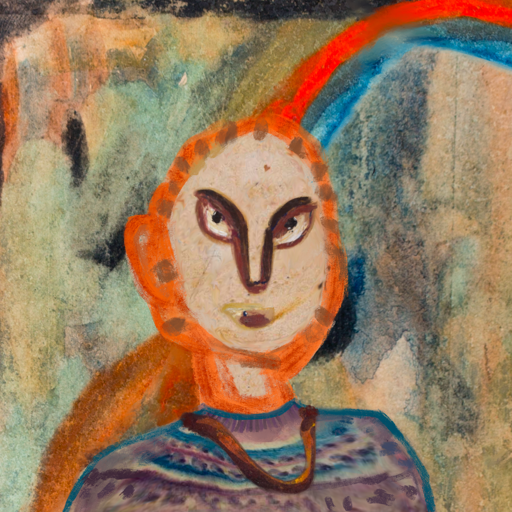
Background: Childish, Head And Neck Front: Rupkatha, Face Front: After_Raid, Bust: HillGirl, Hair Front: Blank, Head Accessory: Blank, Second Necklace: Comrade, Necklace: Blank, Baby: Blank